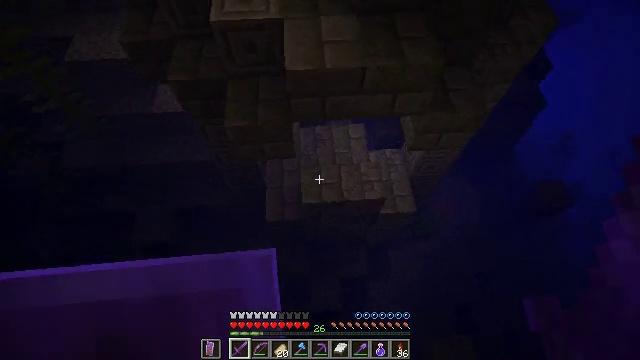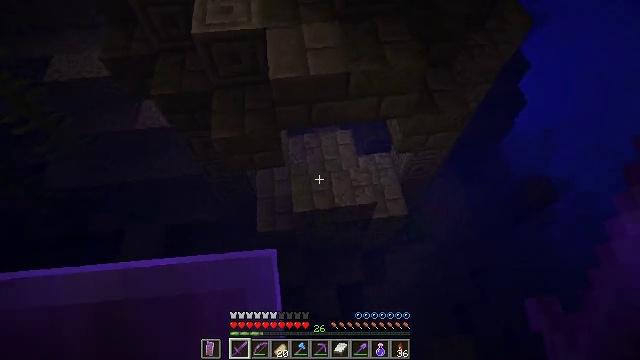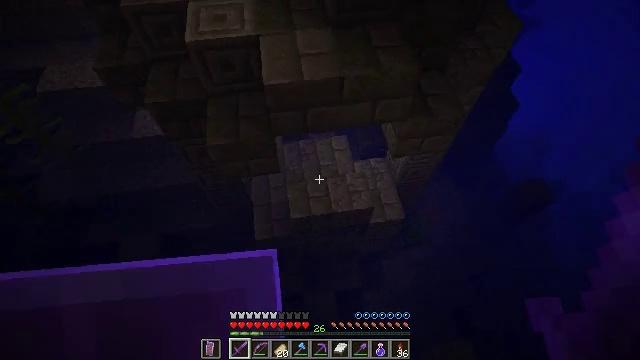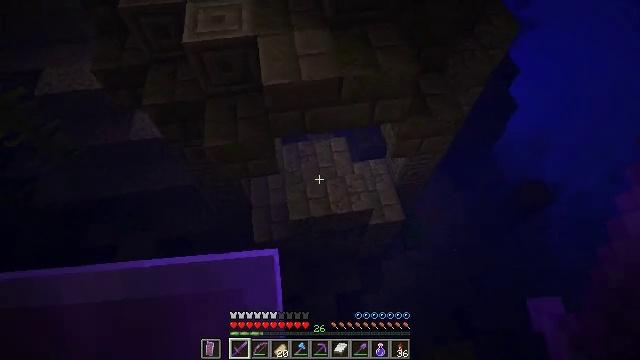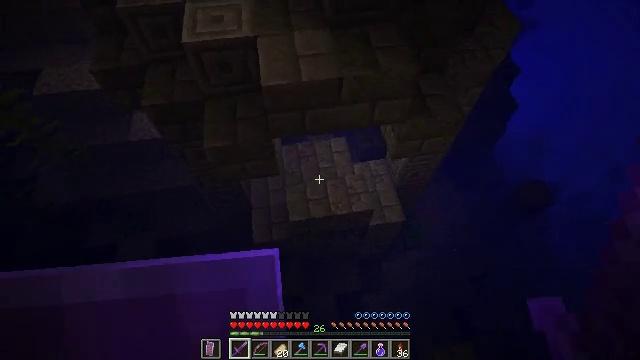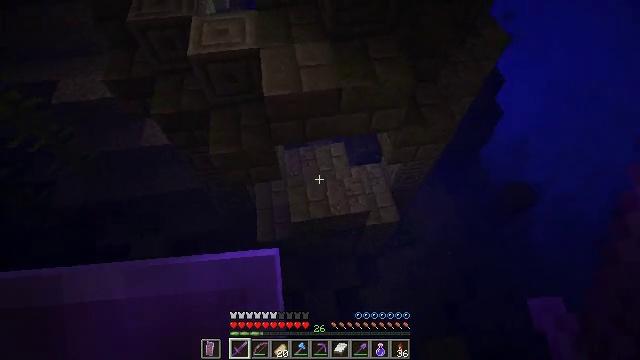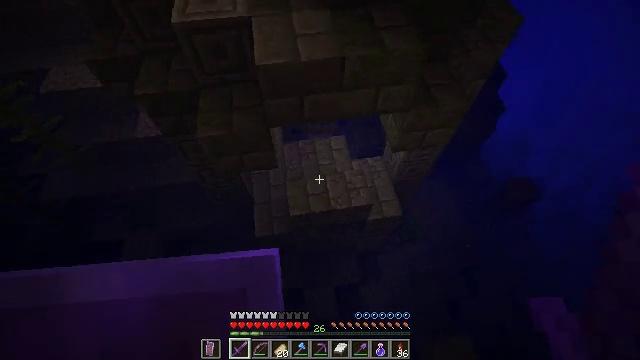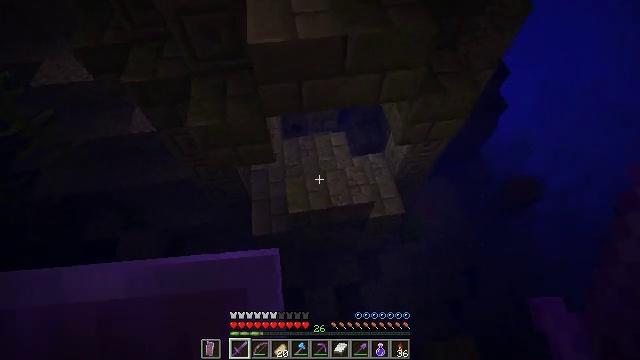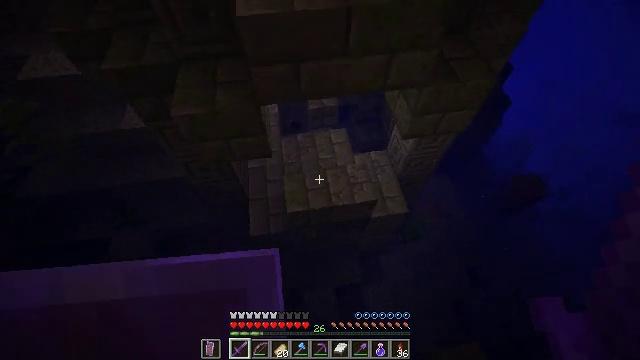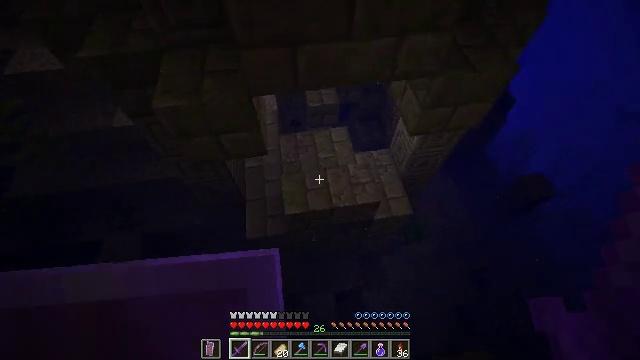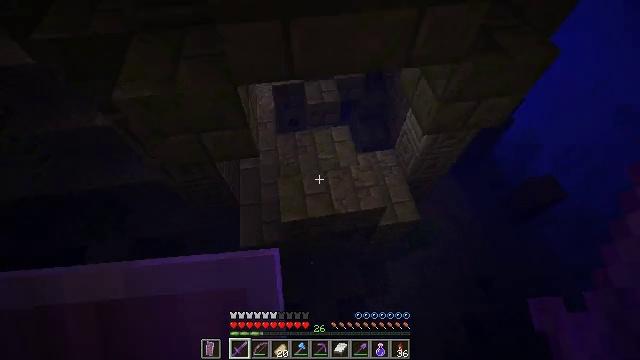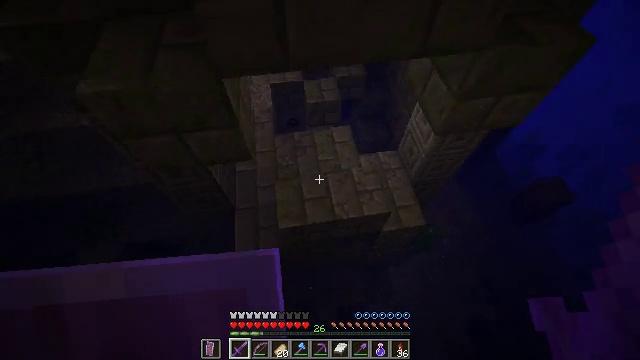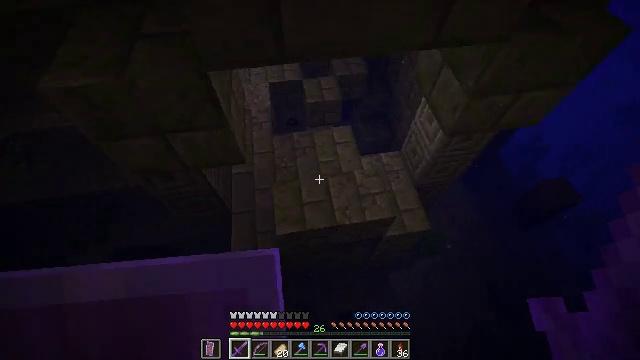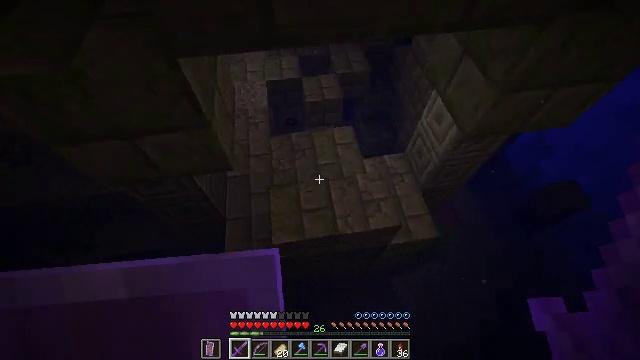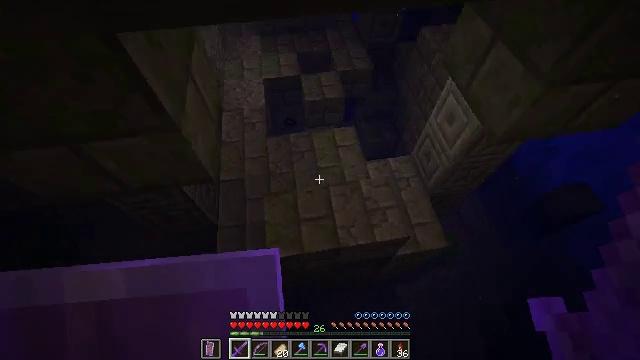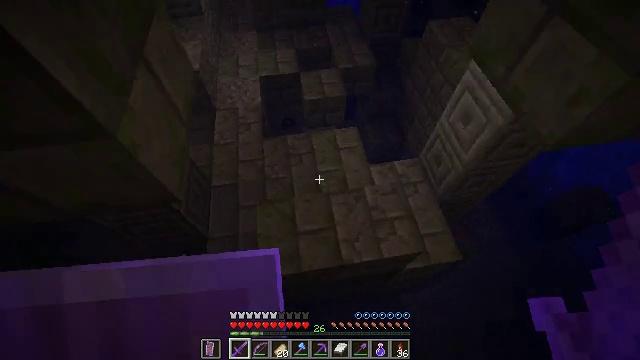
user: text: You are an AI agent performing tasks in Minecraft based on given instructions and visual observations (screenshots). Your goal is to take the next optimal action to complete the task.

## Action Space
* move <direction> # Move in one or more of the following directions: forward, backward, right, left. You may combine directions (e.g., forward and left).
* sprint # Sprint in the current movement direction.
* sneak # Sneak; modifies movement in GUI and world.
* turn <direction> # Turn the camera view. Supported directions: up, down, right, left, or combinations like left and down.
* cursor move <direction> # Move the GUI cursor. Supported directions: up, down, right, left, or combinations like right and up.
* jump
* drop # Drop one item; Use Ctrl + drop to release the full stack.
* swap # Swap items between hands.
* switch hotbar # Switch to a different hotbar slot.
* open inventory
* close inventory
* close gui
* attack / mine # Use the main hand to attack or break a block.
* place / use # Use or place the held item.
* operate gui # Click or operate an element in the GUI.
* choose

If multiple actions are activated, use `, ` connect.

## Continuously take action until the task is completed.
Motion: motion action
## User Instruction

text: Mine mossy stone bricks.
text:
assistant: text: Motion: sprint, turn right and up
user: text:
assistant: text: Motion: sprint, turn right and up
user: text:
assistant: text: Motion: sprint
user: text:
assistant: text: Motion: move forward, sprint
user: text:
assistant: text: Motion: move forward, sprint
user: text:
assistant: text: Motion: move forward, sprint
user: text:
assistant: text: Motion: move forward, sprint
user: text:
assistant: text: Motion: move forward, sprint
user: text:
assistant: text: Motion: move forward, sprint
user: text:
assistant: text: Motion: move forward, sprint
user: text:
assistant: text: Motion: move forward, sprint
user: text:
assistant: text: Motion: move forward, sprint
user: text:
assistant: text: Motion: move forward, sprint
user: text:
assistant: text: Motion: move forward, sprint
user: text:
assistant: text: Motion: move forward, sprint
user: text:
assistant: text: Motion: move forward, sprint
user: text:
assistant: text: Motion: move forward, sprint
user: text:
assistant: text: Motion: move forward, sprint
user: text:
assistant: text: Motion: no_op
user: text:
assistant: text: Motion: no_op
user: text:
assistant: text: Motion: no_op
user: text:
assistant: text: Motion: no_op
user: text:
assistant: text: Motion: no_op
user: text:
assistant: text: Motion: no_op
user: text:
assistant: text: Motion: no_op
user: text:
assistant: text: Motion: no_op
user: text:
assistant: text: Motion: no_op
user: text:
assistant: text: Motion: move forward
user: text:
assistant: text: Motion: move forward
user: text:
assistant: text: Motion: move forward